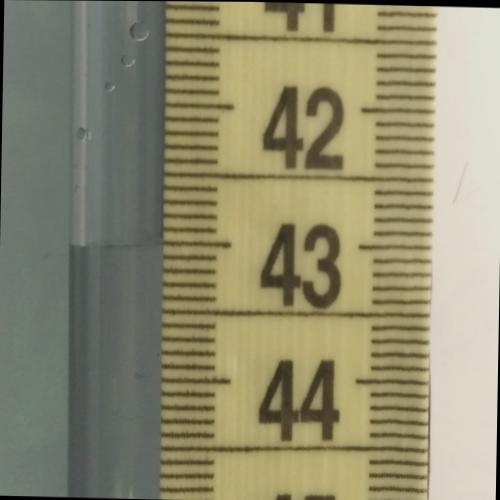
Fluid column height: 43.0 cm